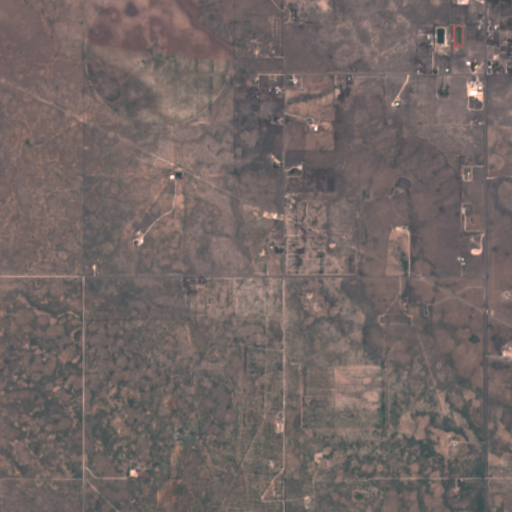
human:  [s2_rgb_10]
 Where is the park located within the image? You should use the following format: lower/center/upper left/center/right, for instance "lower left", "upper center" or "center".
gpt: The park is located in the upper right of the image.
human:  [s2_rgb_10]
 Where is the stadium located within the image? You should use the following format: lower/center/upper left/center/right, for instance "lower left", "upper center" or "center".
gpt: The stadium is located in the upper right of the image.
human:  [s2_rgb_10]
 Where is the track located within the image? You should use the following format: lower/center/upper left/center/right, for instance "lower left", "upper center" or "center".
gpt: The track is located in the upper right of the image.
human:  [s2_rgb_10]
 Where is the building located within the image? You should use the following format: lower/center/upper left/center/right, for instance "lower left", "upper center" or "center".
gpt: The building is located in the upper right of the image.
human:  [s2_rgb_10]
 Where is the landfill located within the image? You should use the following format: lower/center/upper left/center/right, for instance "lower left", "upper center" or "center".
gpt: There is no landfill in the image.